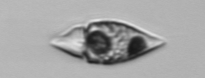
Label: Amphidinium